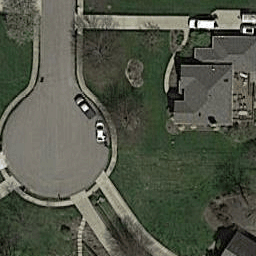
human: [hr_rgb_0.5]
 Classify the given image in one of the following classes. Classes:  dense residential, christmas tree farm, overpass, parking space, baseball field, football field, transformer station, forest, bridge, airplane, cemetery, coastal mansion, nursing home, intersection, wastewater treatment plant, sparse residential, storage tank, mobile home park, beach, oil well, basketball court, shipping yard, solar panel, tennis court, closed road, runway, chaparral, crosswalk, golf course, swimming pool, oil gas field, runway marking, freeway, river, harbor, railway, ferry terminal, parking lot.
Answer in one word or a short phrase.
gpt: closed road